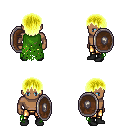
a pixel art fantasy rpg character, male body template, human, dark skin, green tattered cape, gold greaves, gold plain hairstyle, black shoes, shield, four views (front, back, left, right), 2x2 character sprite sheet, small pixel art, hard edges, no anti-aliasing